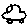
Label: car